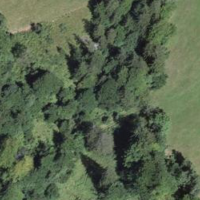
EUNIS habitat code: 23
Species observed at this site:
Vincetoxicum hirundinaria
Teucrium scorodonia
Cephalanthera longifolia